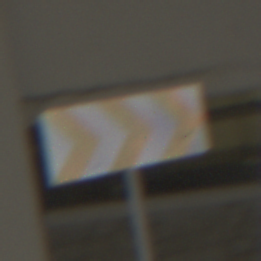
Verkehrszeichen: RichtungstafelnInKurvenGrossLinks
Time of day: Midday
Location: Roofed (Urban)
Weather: Overcast
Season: NotSpecified
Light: Artificial